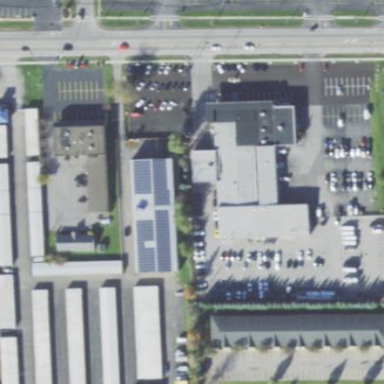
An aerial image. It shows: Storage rental shop.